Field crop: tomato
Growth stage: 1
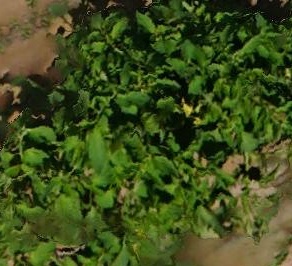
Species: tomato